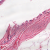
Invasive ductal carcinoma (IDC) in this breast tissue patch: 0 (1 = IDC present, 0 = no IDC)